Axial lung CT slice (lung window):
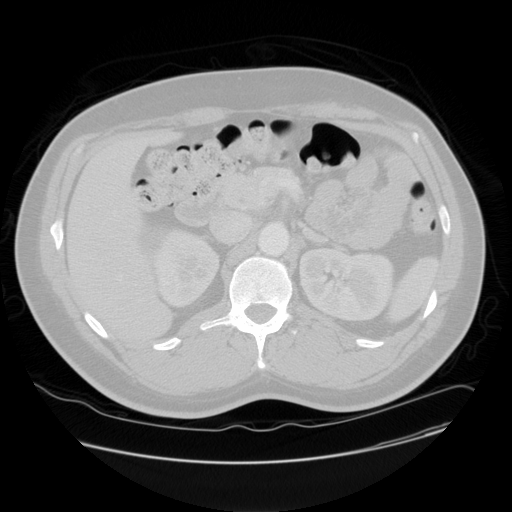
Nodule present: no